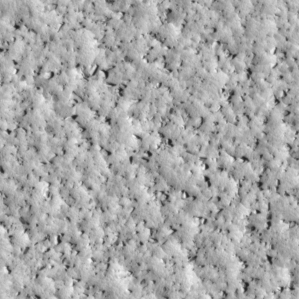
Label: non_frost